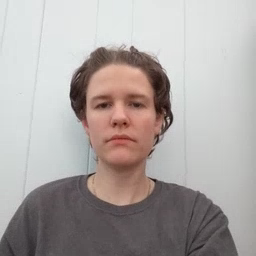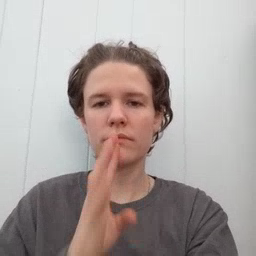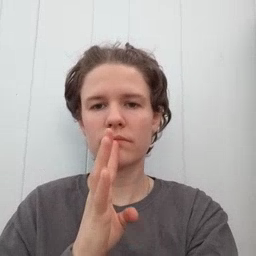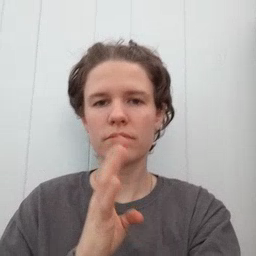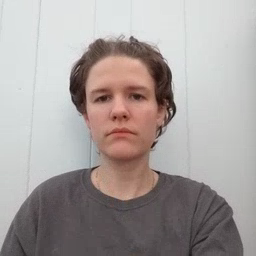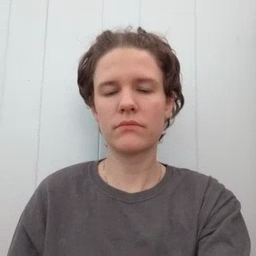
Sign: talk